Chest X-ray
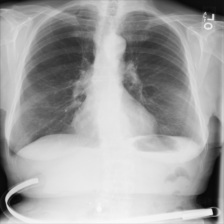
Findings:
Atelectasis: negative
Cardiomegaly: negative
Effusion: negative
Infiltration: negative
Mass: negative
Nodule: negative
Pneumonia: negative
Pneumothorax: negative
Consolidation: negative
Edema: negative
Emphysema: negative
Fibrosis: negative
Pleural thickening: negative
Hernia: negative